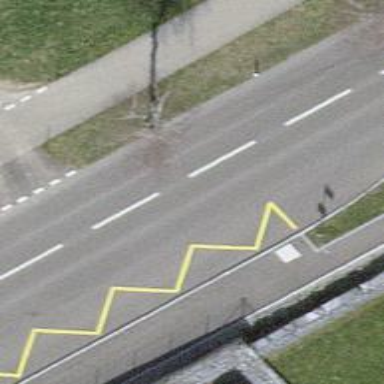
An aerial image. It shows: Public transport stop position.